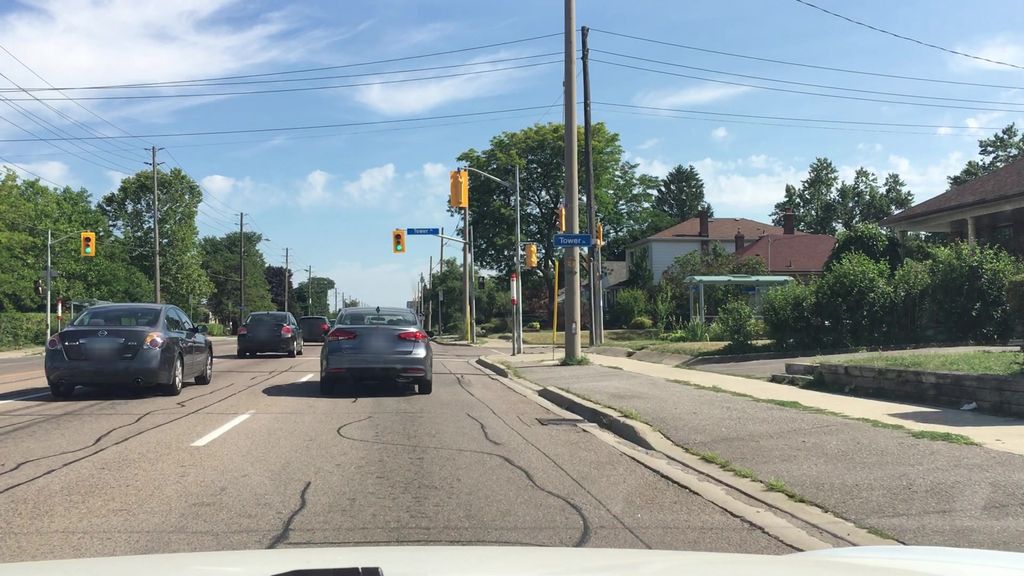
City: toronto